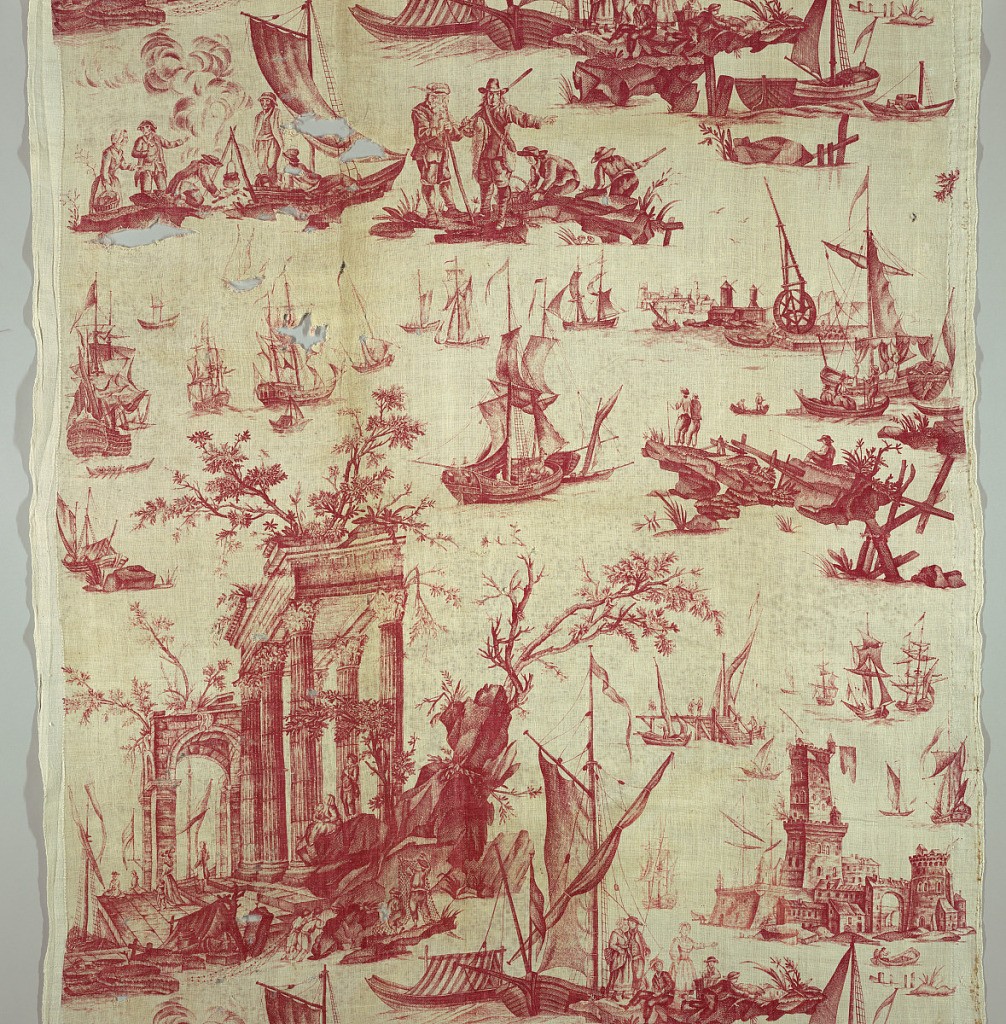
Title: Le Port de Mer
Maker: Petitpierre Freres
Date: ca. 1780
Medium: cotton Technique: printed by engraved copper plate on plain weave
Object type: Textile
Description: Classical ruins, fishermen with nets and assorted boats in red on white. Condition poor.